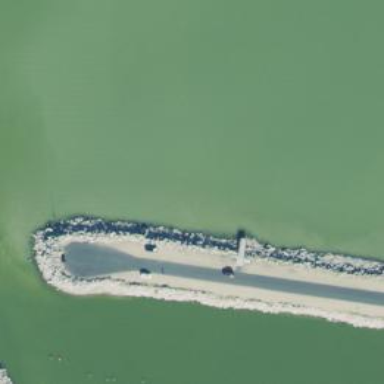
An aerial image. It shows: Man-made pier.